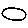
Label: circle